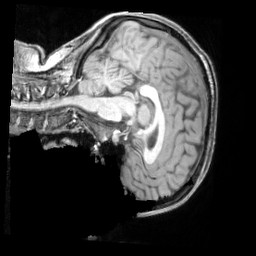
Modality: T1w
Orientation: sagittal